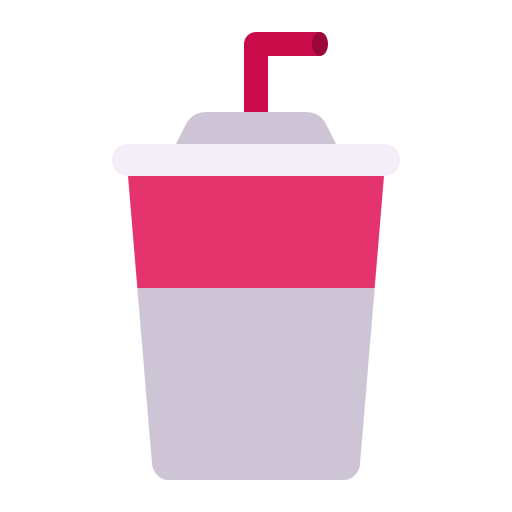
cup with straw flat